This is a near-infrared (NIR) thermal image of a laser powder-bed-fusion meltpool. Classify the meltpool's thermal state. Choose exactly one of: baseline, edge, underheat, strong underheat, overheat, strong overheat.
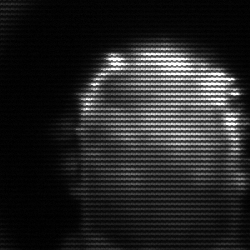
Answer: baseline